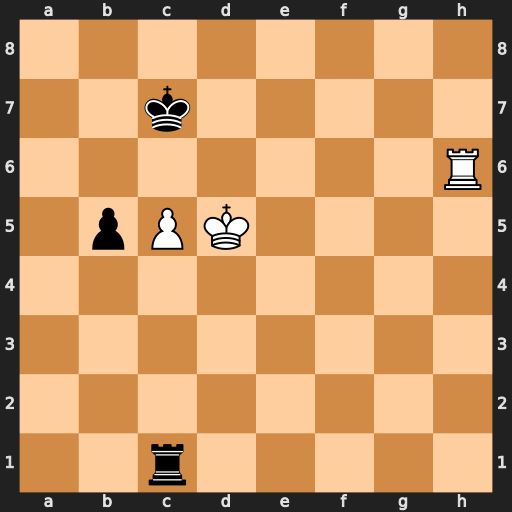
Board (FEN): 8/2k5/7R/1pPK4/8/8/8/2r5
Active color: w
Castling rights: -
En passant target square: -
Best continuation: Rh7+ Kc8 Kc6